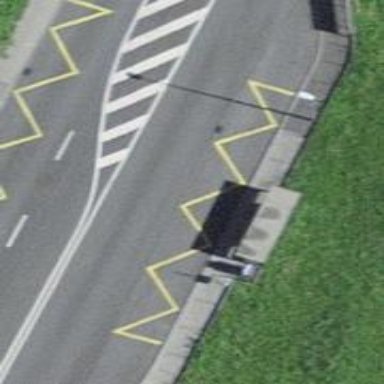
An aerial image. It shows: Bus stop with sheltered platform for public transport.